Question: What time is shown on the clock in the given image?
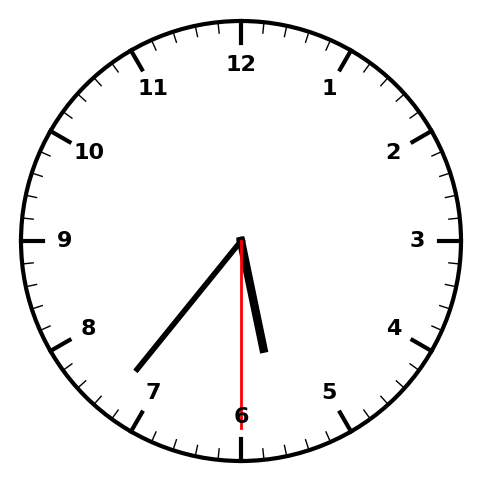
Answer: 05:36:30